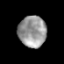
Tissue: prostate
Cell type: T cells
Senescence score: 0.3013
Nuclear area (px): 861
Mean DAPI intensity: 150.36